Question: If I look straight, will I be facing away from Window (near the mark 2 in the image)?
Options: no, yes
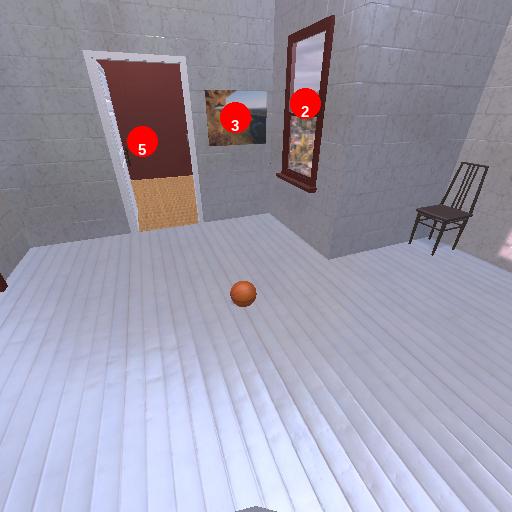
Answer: no